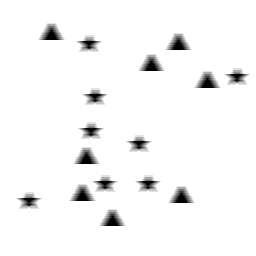
Squares: 0
Triangles: 8
Stars: 8
Total shapes: 16